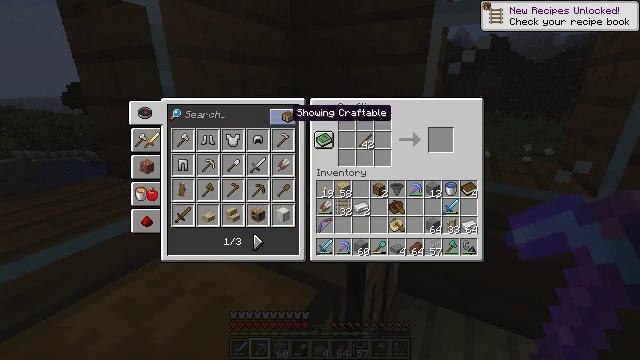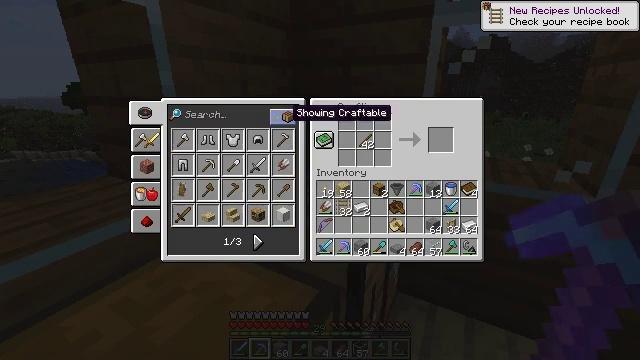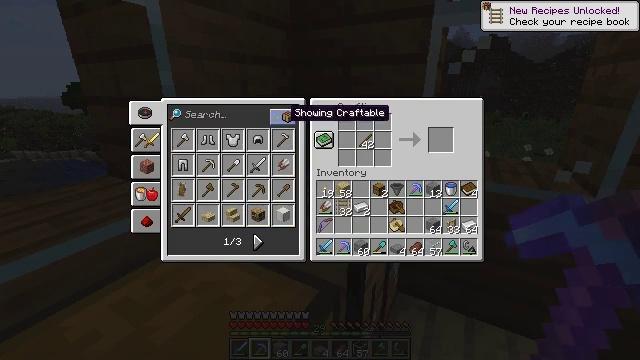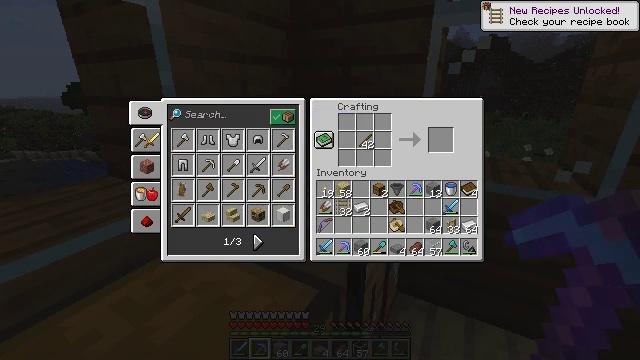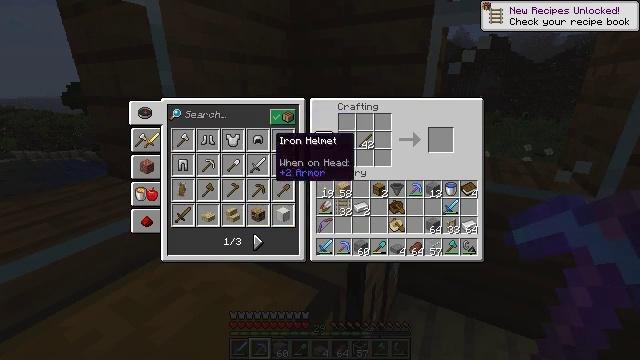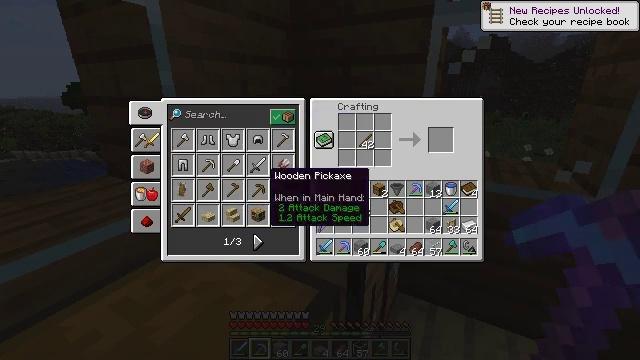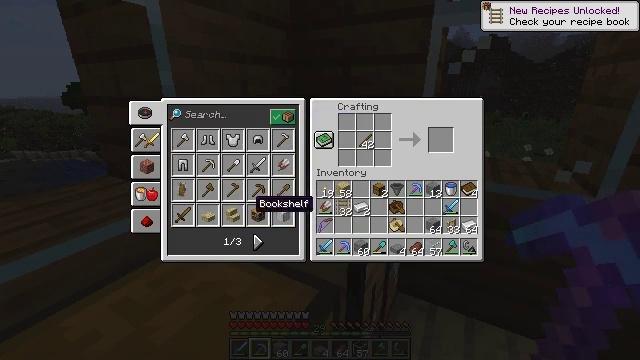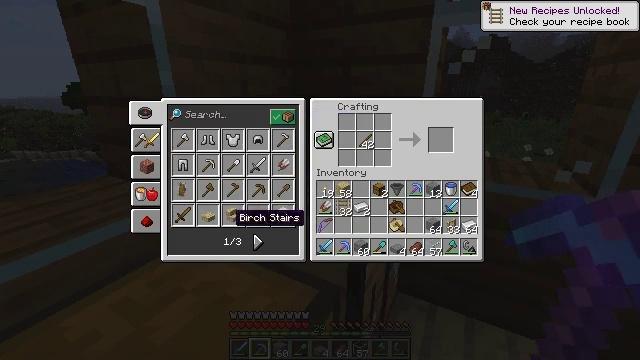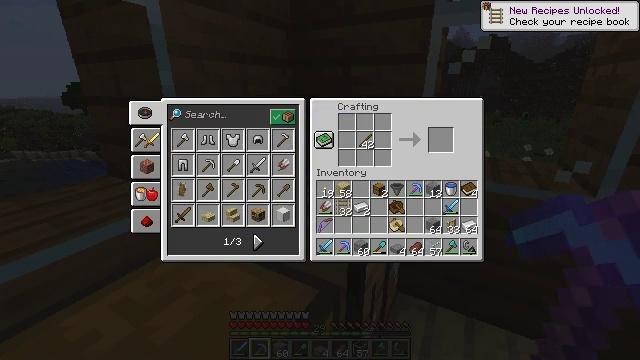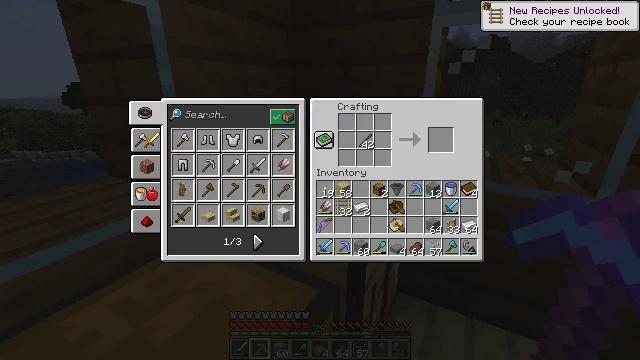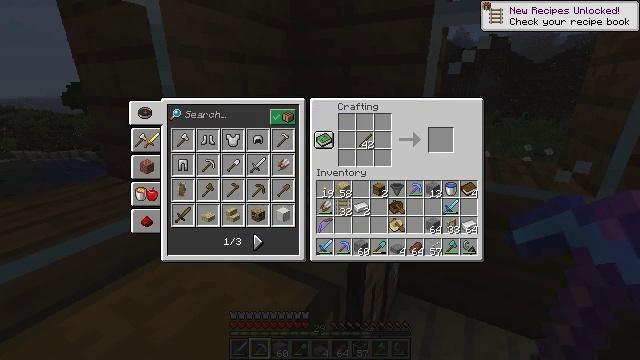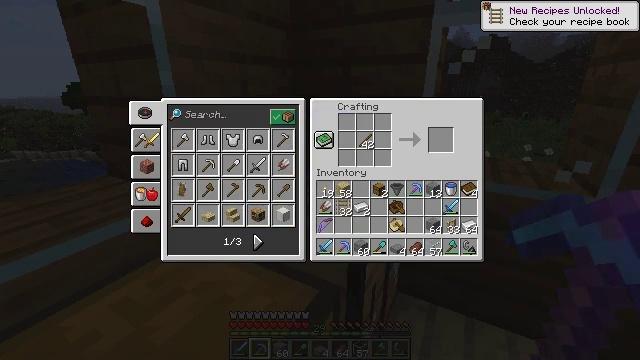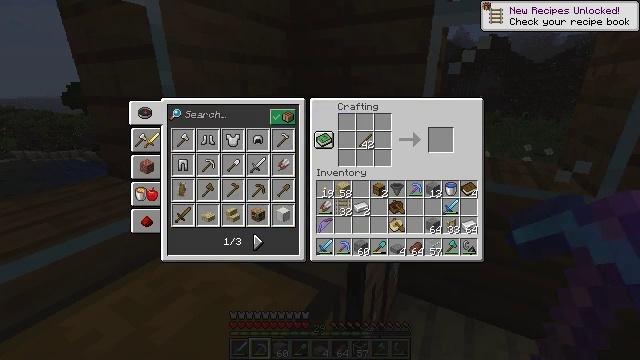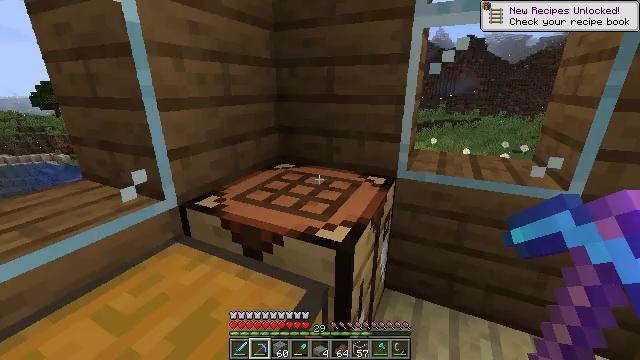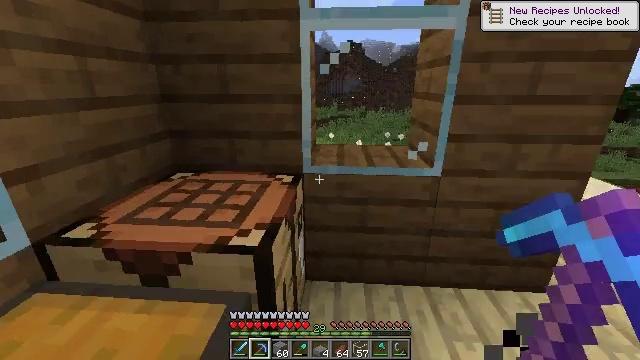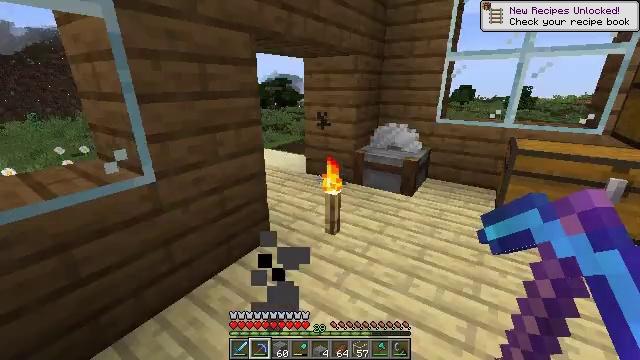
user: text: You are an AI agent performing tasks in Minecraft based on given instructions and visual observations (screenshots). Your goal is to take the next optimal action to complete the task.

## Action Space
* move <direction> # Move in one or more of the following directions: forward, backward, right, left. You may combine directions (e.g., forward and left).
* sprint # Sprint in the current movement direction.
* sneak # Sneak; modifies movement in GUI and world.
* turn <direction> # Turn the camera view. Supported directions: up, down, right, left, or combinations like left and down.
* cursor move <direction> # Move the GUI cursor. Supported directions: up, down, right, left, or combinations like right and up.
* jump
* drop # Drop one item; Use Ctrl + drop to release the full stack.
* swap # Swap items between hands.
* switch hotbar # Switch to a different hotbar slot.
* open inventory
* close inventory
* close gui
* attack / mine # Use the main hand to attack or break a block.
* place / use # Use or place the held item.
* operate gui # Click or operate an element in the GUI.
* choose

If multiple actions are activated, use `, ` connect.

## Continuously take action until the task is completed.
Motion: motion action
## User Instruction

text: Use gold ingots to craft the powered rail.
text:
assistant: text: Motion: attack / mine
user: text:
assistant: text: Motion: no_op
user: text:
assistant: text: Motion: no_op
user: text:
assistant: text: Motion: turn left and down
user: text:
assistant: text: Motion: turn down
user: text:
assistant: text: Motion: turn left and down
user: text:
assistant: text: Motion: turn left and down
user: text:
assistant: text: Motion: turn left
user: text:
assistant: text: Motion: no_op
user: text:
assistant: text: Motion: no_op
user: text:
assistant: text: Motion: turn right
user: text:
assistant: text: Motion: turn right
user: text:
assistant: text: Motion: turn right
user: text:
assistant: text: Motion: turn right
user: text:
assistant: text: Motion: turn right
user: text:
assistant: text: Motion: turn right and down
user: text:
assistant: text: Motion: turn right and down
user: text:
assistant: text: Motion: turn right and down
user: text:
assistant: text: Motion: turn right and up
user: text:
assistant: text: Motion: turn up
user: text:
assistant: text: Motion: turn right and up
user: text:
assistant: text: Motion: turn right and up
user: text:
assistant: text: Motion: turn left and up
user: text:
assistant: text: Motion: turn left and up
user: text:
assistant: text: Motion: turn left
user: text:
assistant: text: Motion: use / place
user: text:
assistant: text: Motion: use / place
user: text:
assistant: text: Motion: no_op
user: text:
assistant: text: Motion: no_op
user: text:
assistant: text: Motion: no_op